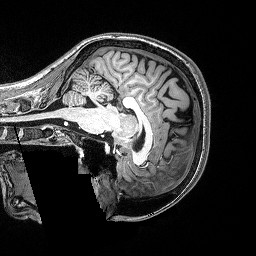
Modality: T1w
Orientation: sagittal
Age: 28
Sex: female
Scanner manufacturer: siemens
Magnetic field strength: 3 T
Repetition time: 2.53 s
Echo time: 0.0033 s